Question: I use and Application compiled with the Compiler. It can load plugins in form of a '.dll'. It is rather unimportant what exactly it does, fact is:

This includes calling functions from the '.dll' that return a pointer to an object of the Applications , etc.
My question is, what problems may appear when the Application calls a function from the '.dll', retrieves a pointer from it and works with it. For example, something that comes into my mind, is the size of a pointer. Is it different in VC++ and G++? If yes, this would probably crash the Application?
I don't want to use the Visual Studio IDE (which is unfortunately the "preferred" way to use the Applications SDK). Can I configure G++ to ?
PS: I use MINGW GNU G++
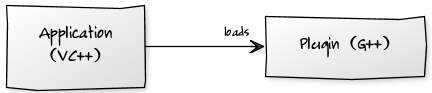
Answer: As long as both application and DLL are compiled on the same machine, and as long as they both only use the C ABI, you should be fine.
What you can certainly not do is share any sort of C++ construct. For example, you mustn't 'new[]' an array in the main application and let the DLL 'delete[]' it. That's because there is no fixed C++ ABI, and thus no way in which any given compiler knows how a different compiler implements C++ data structures. This is even true for different versions of MSVC++, which are not ABI-compatible.